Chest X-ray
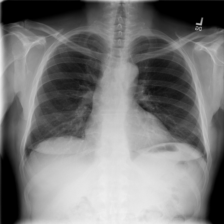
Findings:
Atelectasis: negative
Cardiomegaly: negative
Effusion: negative
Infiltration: negative
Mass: negative
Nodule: negative
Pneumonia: negative
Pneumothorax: negative
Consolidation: negative
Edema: negative
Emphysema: negative
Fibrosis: negative
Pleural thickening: negative
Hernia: negative